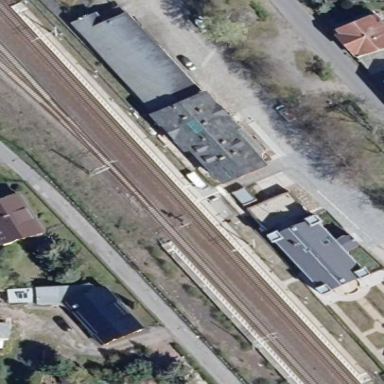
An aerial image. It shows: Platform at public transport station with shelter.